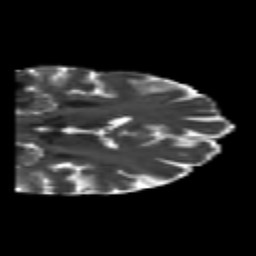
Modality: T2w
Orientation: coronal
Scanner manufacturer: siemens
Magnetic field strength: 3 T
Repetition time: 6.8 s
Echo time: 0.093 s